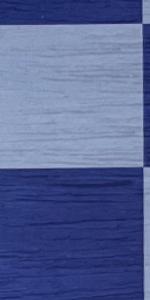
Label: Empty